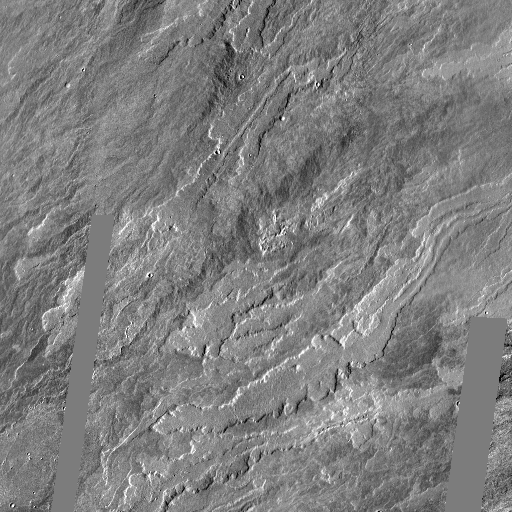
Crater classes present: Background, Other, Buried